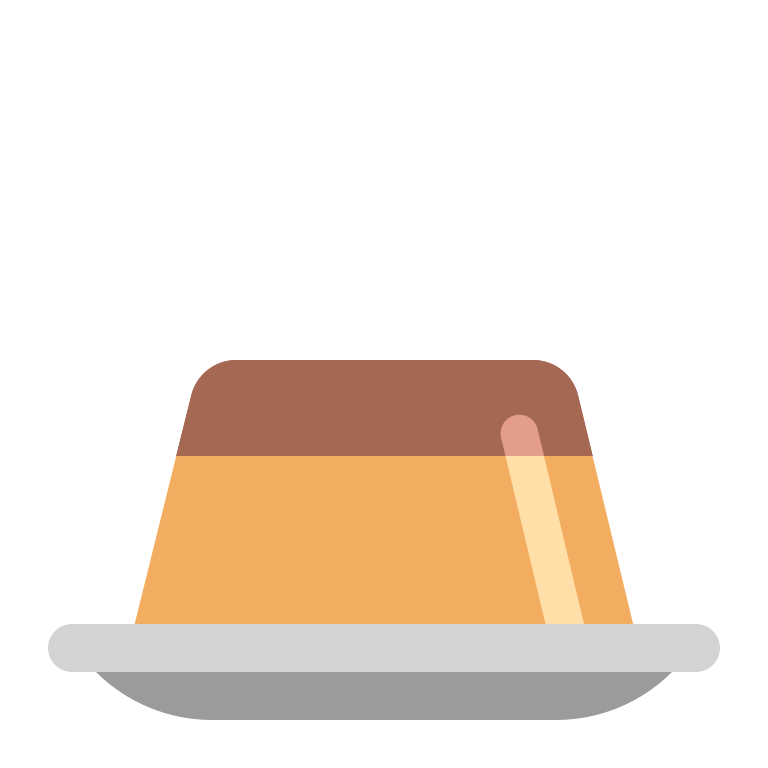
custard flat